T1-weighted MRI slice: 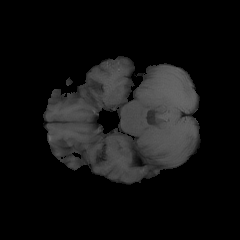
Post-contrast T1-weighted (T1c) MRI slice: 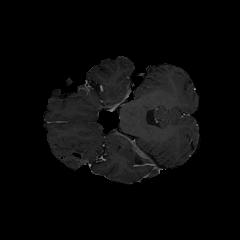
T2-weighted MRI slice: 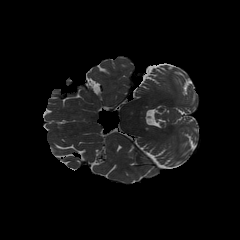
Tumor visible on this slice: no